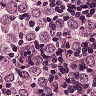
Metastatic tissue present: yes